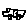
Label: car